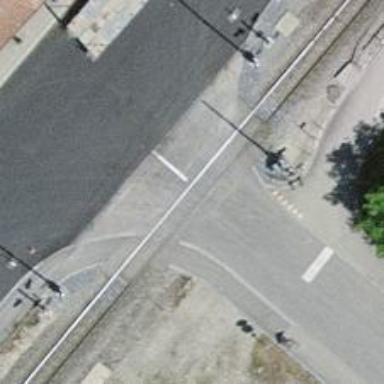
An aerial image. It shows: Railway level crossing.